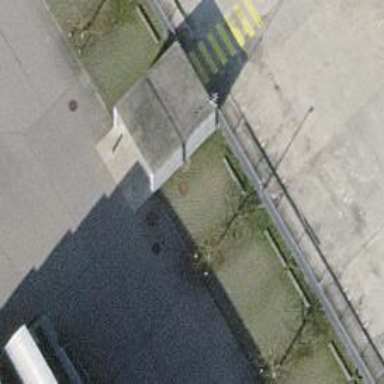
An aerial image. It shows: Set of steps on the road.